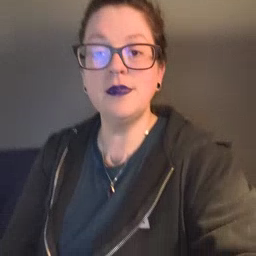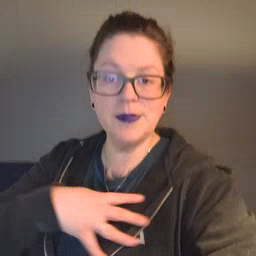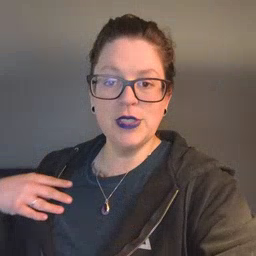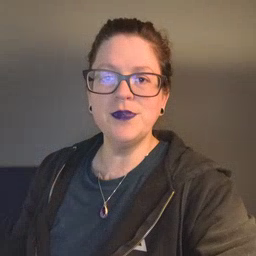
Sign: zebra